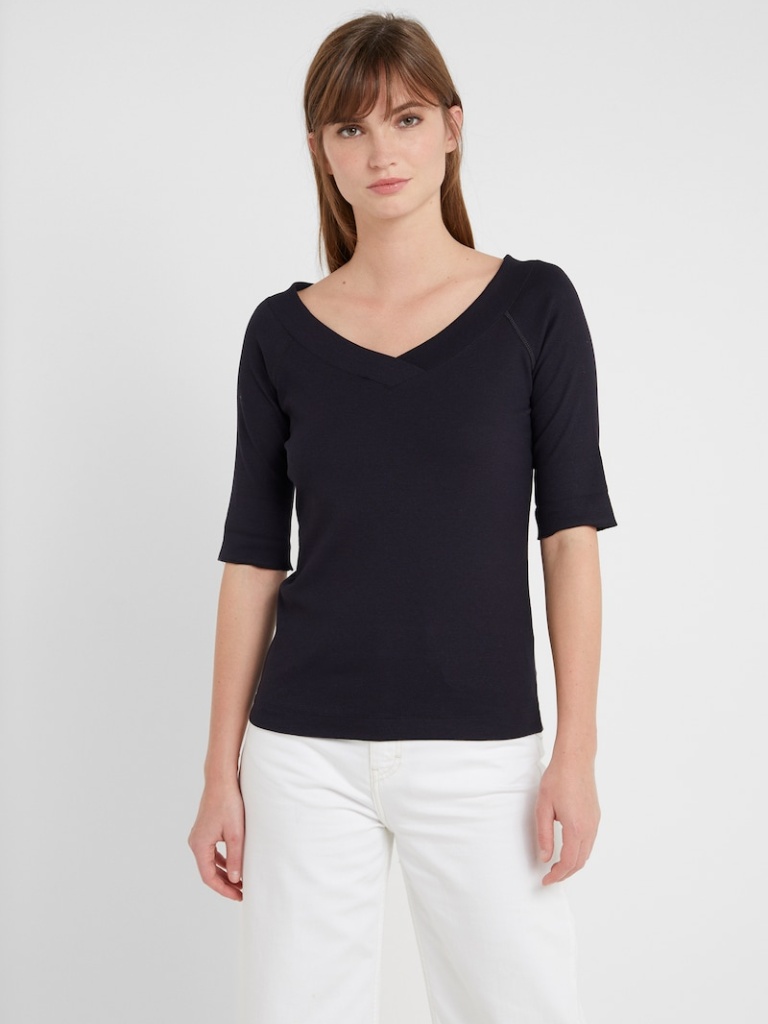
cotton tight short sleeve hip length Fully Tucked in v-neck t-shirt